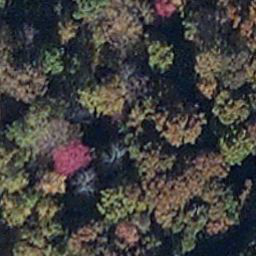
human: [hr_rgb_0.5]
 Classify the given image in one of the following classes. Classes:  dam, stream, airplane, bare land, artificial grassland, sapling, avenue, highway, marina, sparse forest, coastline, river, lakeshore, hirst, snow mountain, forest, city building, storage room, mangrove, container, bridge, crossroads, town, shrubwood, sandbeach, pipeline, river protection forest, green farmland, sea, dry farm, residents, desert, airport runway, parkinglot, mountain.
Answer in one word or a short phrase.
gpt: mangrove